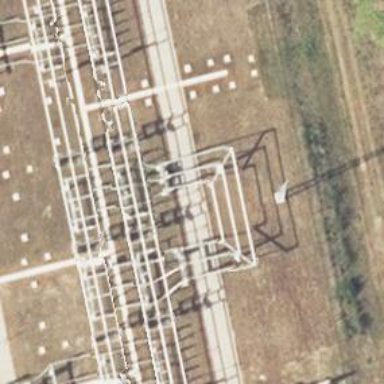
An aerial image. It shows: Power line in the image.